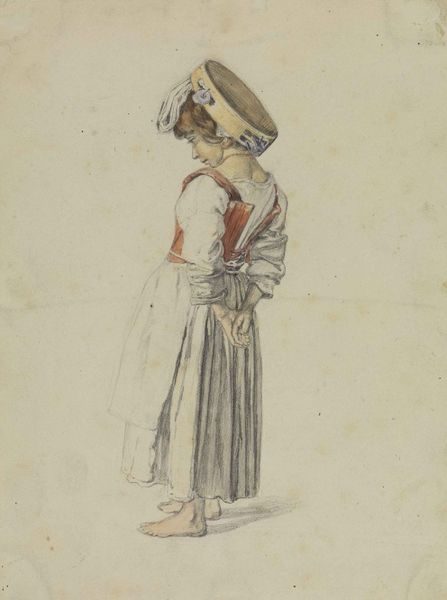
Titel: Italienisches Mädchen mit einem Tamburin auf dem Kopf
Künstler: Johann Baptist Kirner
Standort: Karlsruhe
Institution: Staatliche Kunsthalle Karlsruhe
Schlagwörter: kopf, schatten, weiß, mädchen, braun, frau, frisur, haar, hut, kleid, kreide, mund, nase, orange, pastell, profil, rücken, zeichnung, blick, rot, hochformat, rock, schleife, arme, bluse, falten, gesicht, ärmel, hals, hände, instrument, portrait, einsam, auge, haare, kind, schulter, kopfbedeckung, lächeln, schürze, farbig, füße, rückenansicht, papier, italien, mieder, kette, klein, nacken, musikinstrument, faltenwurf, schoß, weste, abgewandt, barfuss, linear, hinten, radierung, portait, seite, bleistift, trommel, tracht, rückansicht, verschränkt, zentral, korsett, schüchtern, umrisslinien, schlaufe, leibchen, tambourin, tamburin, zeichung, vorstudie, barfüßig, schelle, verlegen, tamborin, jaare, bauernkind, braunes haar, ot, kind mädchen, tambours, bauernmaedchen, schellenkranz, traditional, stehend#tamburim auf kopf, vorstudioe